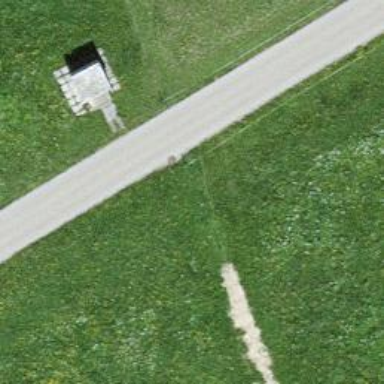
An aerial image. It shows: Unclassified road with asphalt surface. There are no sidewalks along the road.